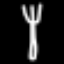
Label: fork